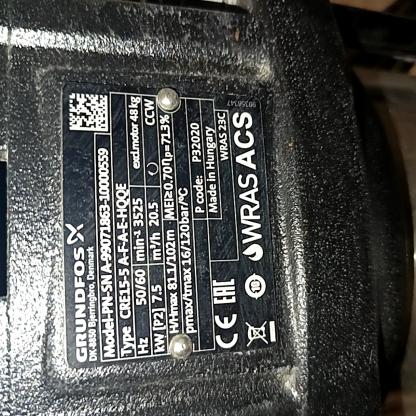
Klasa: tabliczka-znamionowa